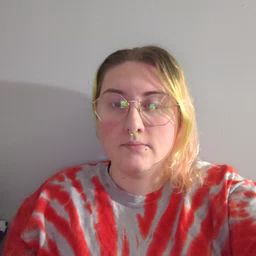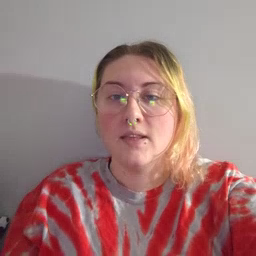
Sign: not